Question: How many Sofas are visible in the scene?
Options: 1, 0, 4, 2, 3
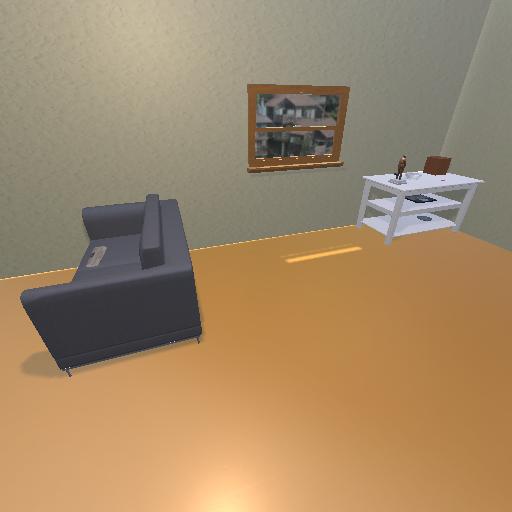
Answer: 1